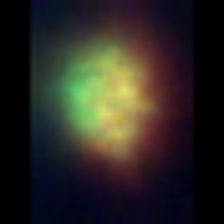
Taxon: Unknown_detritus
Group: Unknown